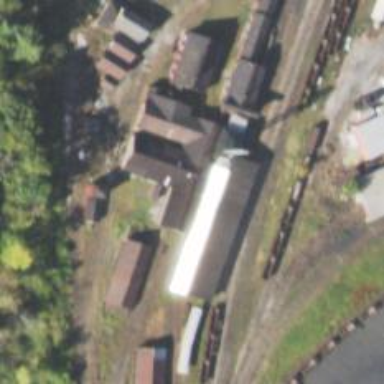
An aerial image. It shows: Narrow-gauge railway.